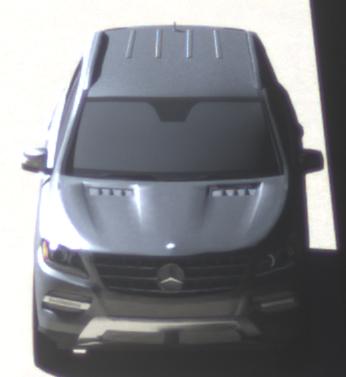
Make: Mercedes-Benz
Model: ML 350
Detailed model: M-Class (166)
Model produced from: 2011/11
Model produced until: 2014/10
Doors: 5
Color: gray
Road condition: dry road
Daytime: morning or afternoon
Contrast: high contrast